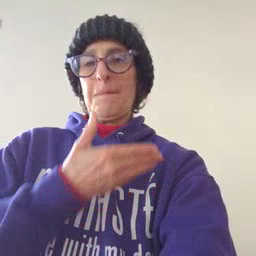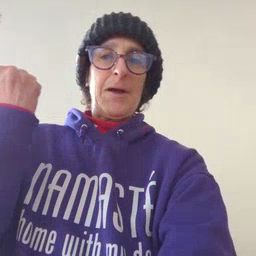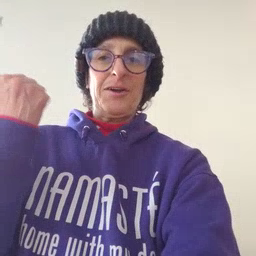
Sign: better